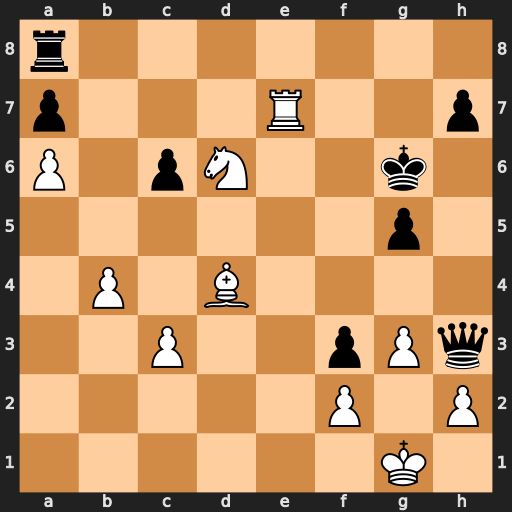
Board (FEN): r7/p3R2p/P1pN2k1/6p1/1P1B4/2P2pPq/5P1P/6K1
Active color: w
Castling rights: -
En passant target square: -
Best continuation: Rg7+ Kh5 Rxh7+ Kg4 Rxh3